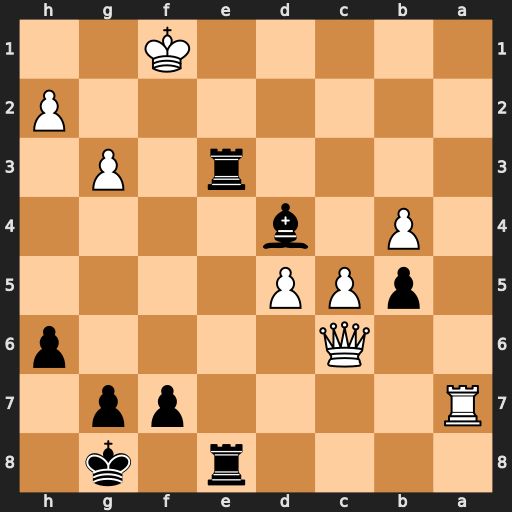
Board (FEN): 4r1k1/R4pp1/2Q4p/1pPP4/1P1b4/4r1P1/7P/5K2
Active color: b
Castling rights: -
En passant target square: -
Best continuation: Rf3+ Kg2 Rf2+ Kh3 Ree2 Qc8+ Kh7